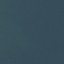
Label: SeaLake